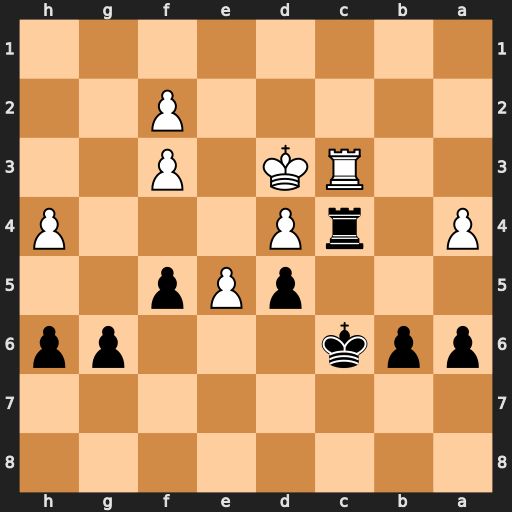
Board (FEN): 8/8/ppk3pp/3pPp2/P1rP3P/2RK1P2/5P2/8
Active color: b
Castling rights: -
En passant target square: -
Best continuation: Rxc3+ Kxc3 f4